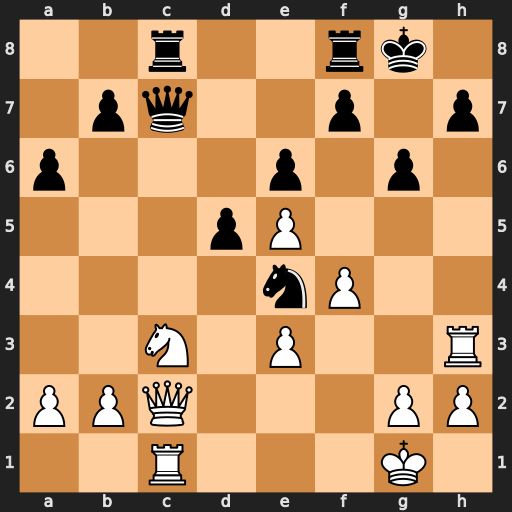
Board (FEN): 2r2rk1/1pq2p1p/p3p1p1/3pP3/4nP2/2N1P2R/PPQ3PP/2R3K1
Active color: w
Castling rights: -
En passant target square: -
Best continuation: Nxe4 dxe4 Qxc7 Rxc7 Rxc7